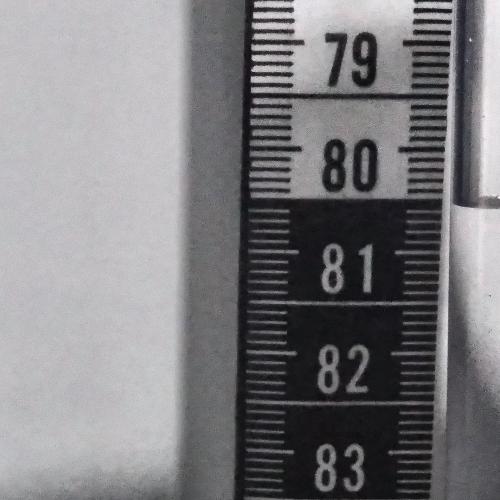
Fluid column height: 80.5 cm